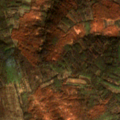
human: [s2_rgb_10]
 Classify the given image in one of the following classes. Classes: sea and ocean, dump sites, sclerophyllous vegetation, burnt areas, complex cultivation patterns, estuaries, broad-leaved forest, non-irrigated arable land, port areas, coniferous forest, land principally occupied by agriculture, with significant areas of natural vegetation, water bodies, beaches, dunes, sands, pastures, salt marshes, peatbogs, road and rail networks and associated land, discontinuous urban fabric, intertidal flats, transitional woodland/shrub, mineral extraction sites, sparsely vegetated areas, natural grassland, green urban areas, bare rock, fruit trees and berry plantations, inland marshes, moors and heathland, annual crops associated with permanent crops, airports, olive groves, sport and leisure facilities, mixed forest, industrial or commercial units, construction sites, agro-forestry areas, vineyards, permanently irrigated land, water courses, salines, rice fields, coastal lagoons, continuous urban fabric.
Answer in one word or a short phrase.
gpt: pastures, broad-leaved forest, transitional woodland/shrub